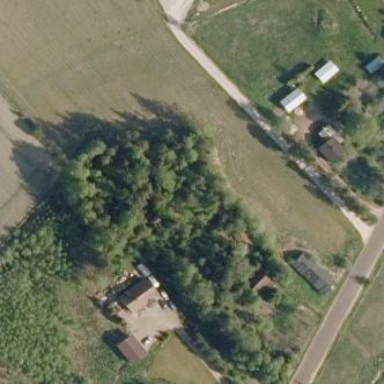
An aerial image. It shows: Farmyard area.